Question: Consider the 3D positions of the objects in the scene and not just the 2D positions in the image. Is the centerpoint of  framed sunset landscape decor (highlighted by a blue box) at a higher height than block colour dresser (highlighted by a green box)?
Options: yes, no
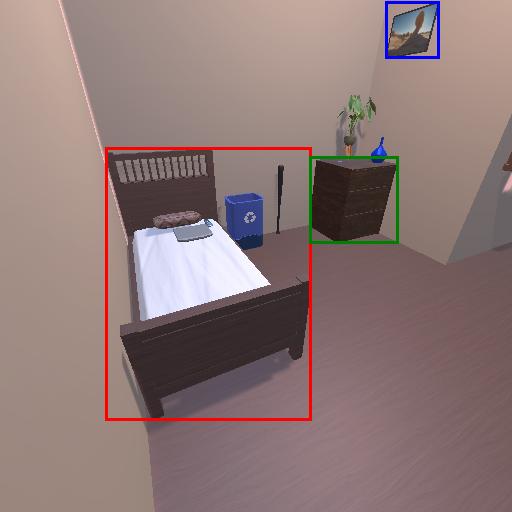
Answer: yes